Question: I have to make a plot which is getting updated after every 2 seconds (for total 20 seconds).
In each update in range of 0 to 1 with step 0.2 i have two channels. and three options either one of them gets selected or none or both , so everytime depending on a value i want to determine among three options and want to plot in different colours.
What I can do for that ?(I have two different functions for initialization and Refresh of plots.

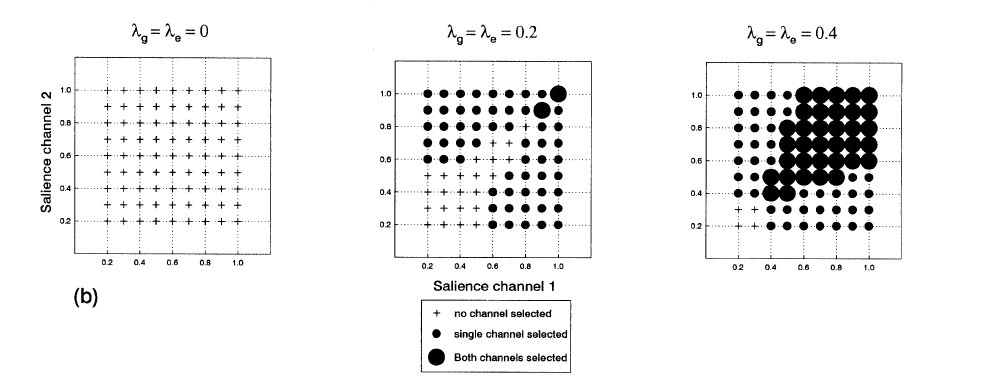
Answer: I have got the solution . I used like this
'def update_result(name, x, y,result): axes, lines = figs[name] if(result == 0): axes.plot(x,y,'g^') elif(result == 1): axes.plot(x,y,'ro') elif(result == 2): axes.plot(x,y,'bs')'